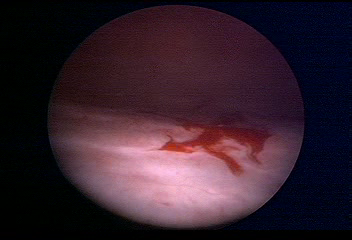
Modality: WLC
Class: Normal mucosa
Bladder cancer association: No